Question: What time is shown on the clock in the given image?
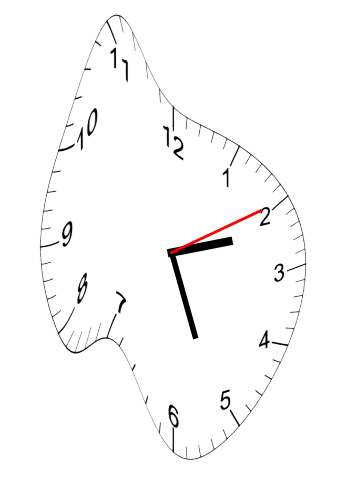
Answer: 02:26:10